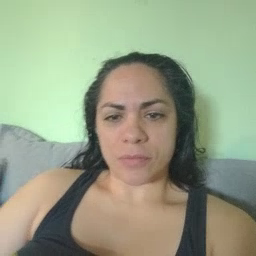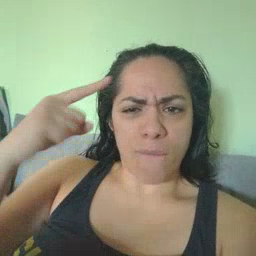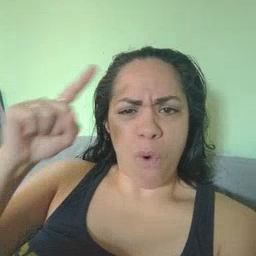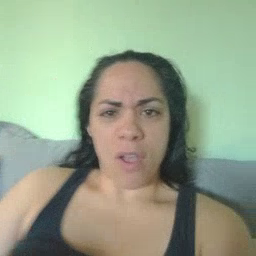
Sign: for